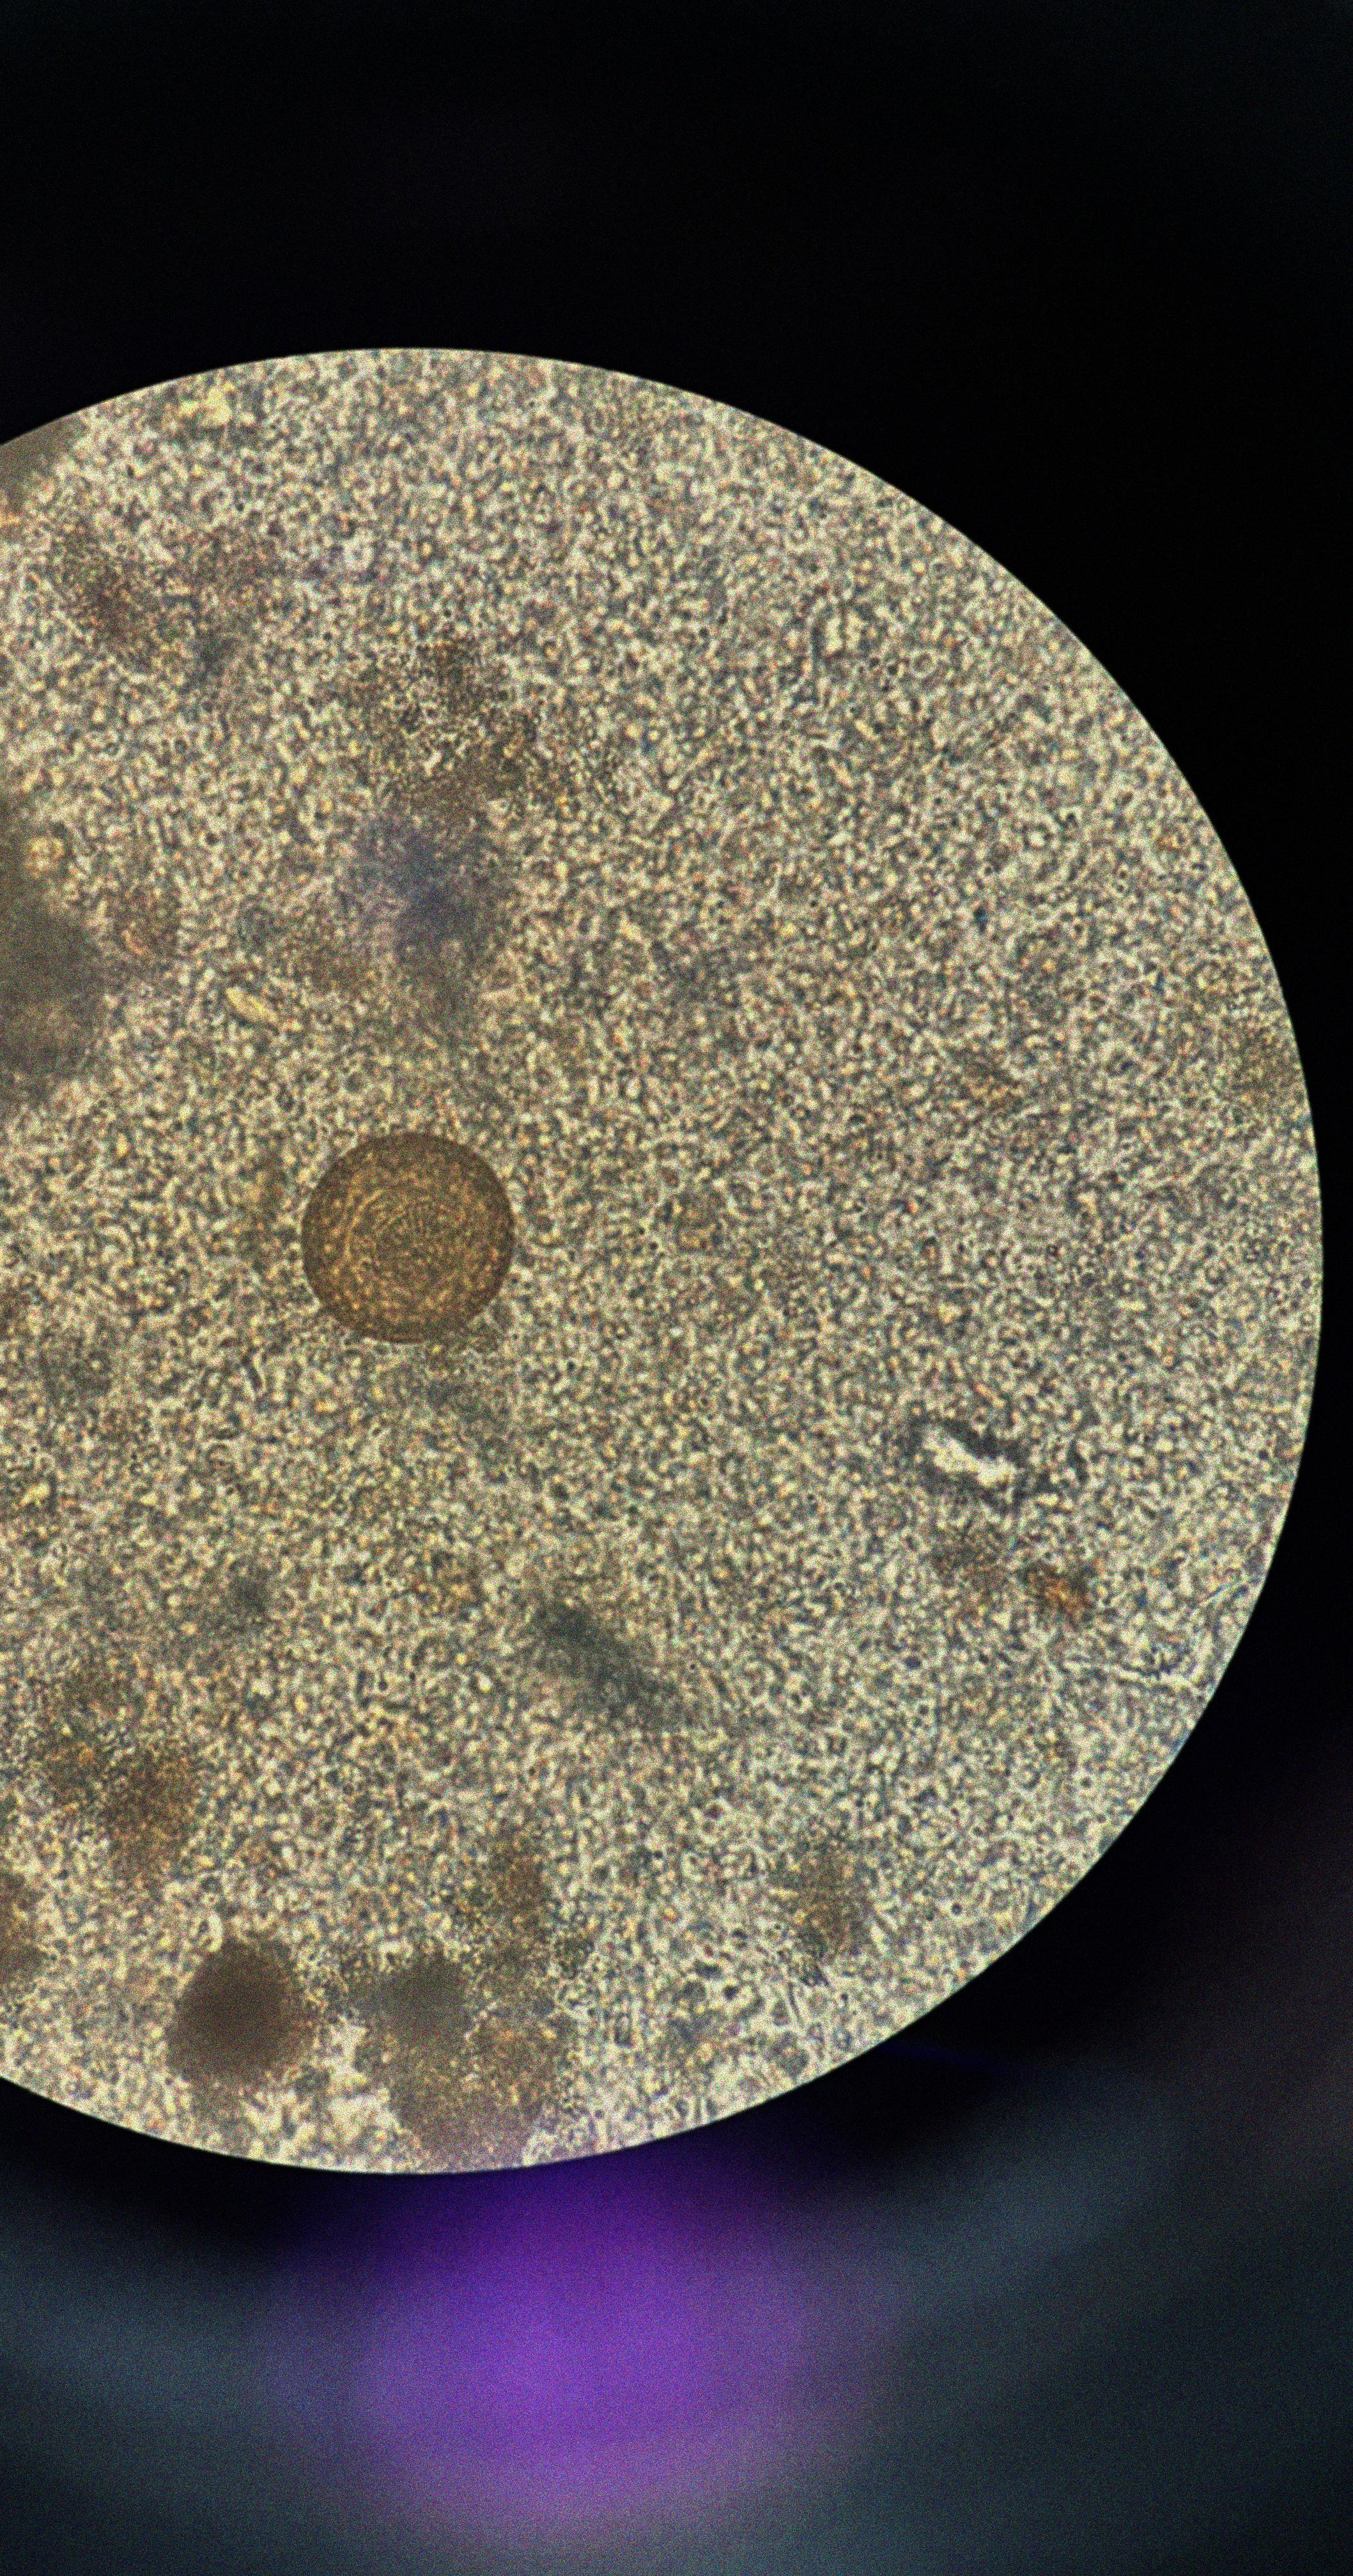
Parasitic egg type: Hymenolepis diminuta